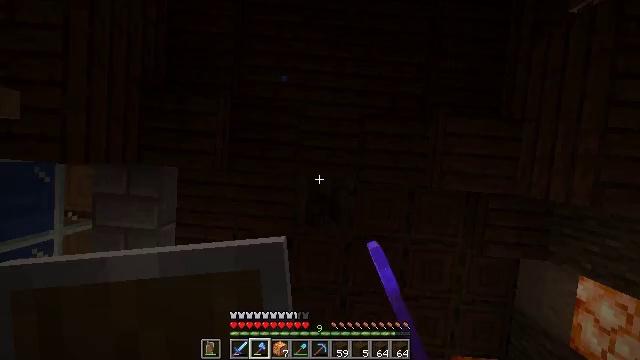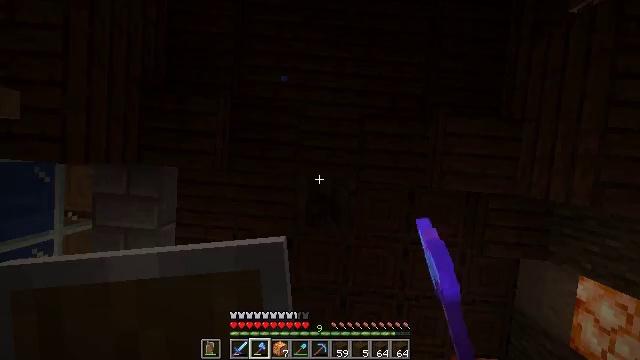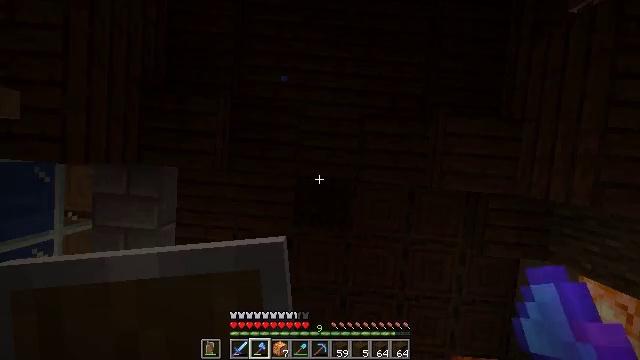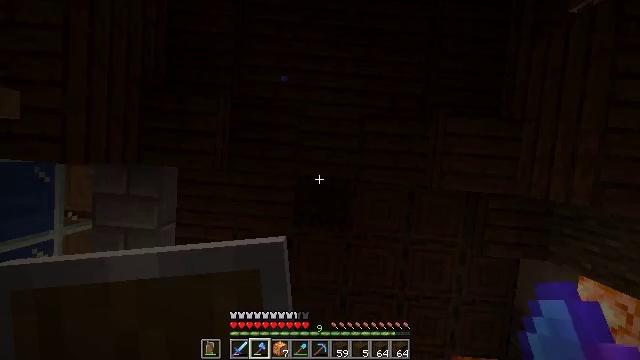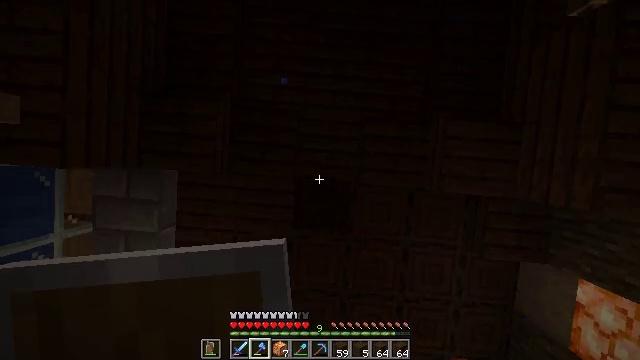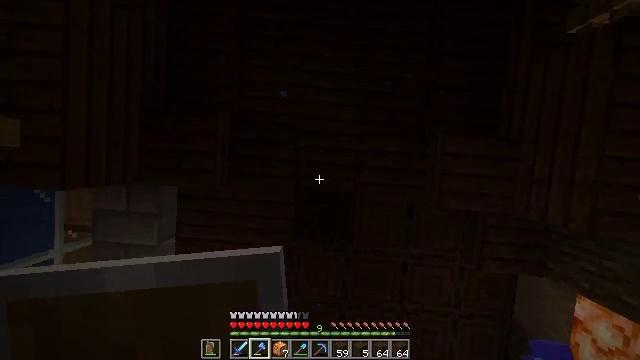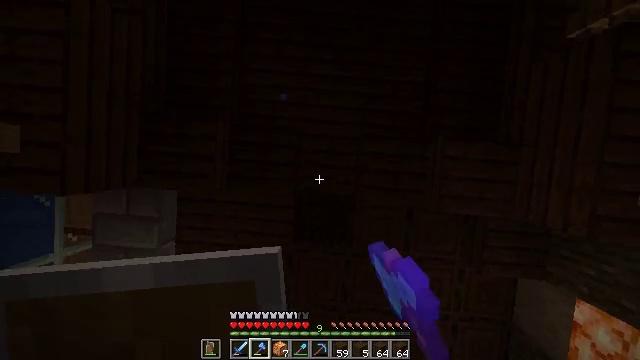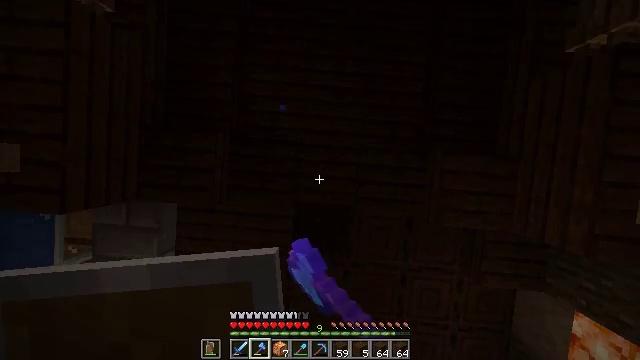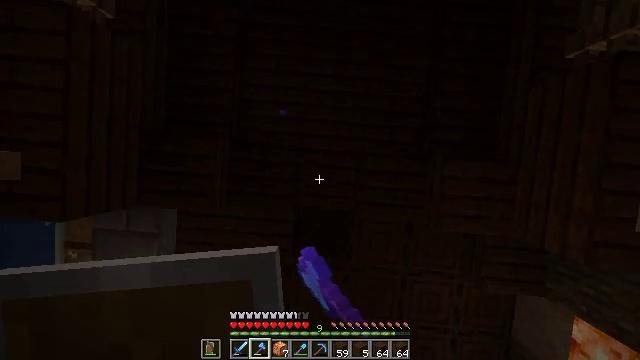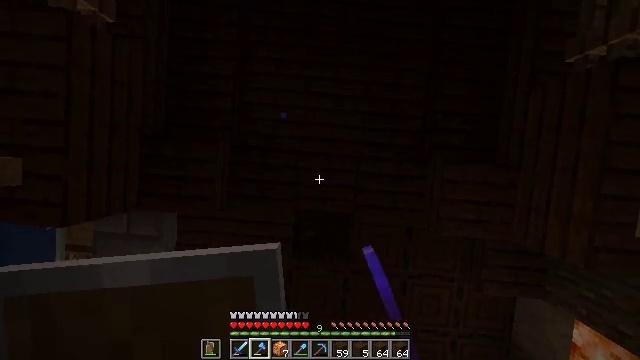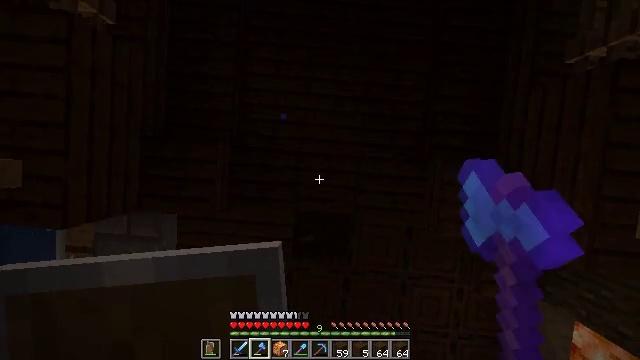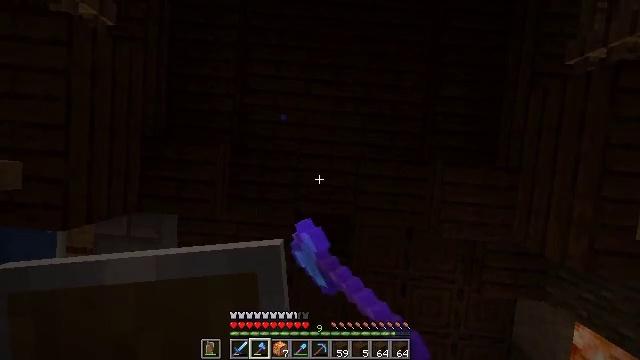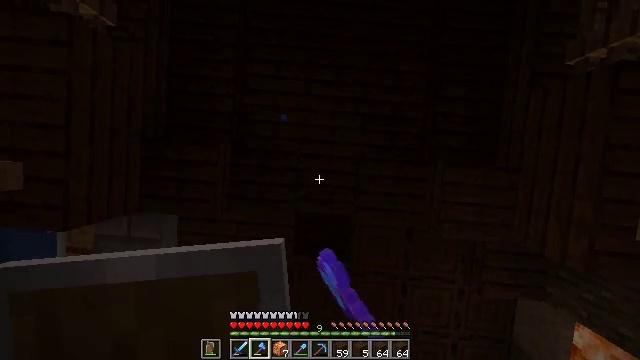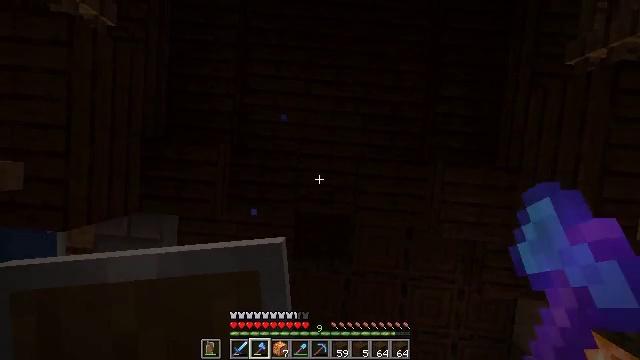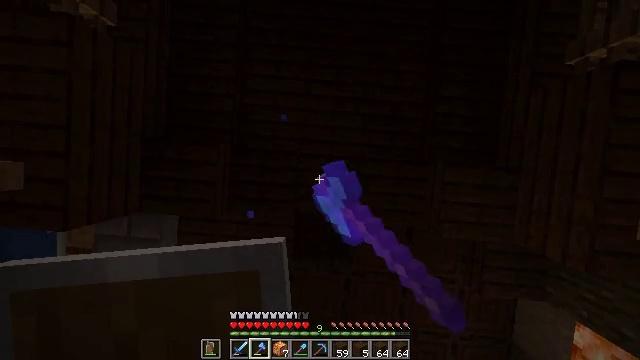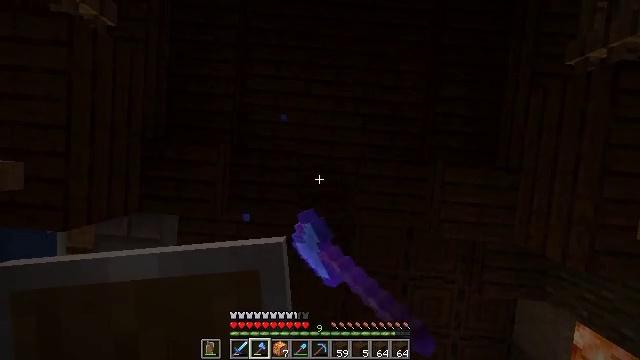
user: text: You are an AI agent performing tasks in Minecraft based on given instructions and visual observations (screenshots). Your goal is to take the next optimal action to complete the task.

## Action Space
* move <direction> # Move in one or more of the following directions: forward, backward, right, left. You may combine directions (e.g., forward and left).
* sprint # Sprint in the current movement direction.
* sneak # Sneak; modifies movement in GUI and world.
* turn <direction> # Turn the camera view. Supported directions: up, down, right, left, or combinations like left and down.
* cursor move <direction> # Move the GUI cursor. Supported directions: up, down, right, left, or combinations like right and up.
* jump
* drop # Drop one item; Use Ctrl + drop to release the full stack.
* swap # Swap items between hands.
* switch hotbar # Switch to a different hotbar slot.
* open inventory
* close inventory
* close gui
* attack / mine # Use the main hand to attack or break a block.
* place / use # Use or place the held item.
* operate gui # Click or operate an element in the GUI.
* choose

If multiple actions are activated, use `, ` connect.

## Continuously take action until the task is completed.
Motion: motion action
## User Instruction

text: Retrieve dark oak planks for building.
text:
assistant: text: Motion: attack / mine
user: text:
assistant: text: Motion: attack / mine
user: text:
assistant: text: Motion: attack / mine
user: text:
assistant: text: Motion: move back, attack / mine
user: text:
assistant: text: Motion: move back, attack / mine
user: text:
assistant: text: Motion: move back, attack / mine
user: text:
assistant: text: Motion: attack / mine
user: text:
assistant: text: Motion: attack / mine
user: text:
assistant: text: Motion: attack / mine
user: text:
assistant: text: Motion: attack / mine
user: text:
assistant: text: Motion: attack / mine
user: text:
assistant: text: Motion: attack / mine
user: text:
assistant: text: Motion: attack / mine
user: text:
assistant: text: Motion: attack / mine
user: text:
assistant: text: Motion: attack / mine
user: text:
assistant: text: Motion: attack / mine
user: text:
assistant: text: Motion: attack / mine
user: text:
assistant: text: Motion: attack / mine
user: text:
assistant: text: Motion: attack / mine
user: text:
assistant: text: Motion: attack / mine